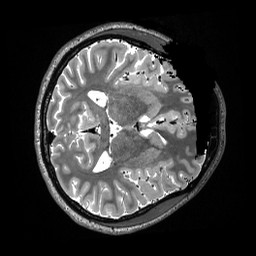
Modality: T2w
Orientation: axial
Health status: healthy
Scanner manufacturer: siemens
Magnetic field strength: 3 T
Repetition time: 3.2 s
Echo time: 0.563 s